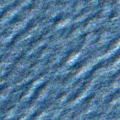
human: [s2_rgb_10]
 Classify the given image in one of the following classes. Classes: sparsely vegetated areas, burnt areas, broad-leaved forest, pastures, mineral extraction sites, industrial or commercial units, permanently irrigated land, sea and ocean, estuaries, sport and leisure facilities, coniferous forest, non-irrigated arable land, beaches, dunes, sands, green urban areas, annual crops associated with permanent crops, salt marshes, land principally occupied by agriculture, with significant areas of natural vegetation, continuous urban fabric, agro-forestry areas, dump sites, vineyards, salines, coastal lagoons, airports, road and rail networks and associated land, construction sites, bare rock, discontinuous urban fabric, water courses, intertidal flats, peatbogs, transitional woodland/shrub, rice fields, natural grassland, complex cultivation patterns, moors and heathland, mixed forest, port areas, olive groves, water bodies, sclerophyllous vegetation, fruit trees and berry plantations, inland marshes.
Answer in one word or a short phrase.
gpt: sea and ocean